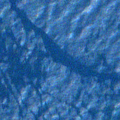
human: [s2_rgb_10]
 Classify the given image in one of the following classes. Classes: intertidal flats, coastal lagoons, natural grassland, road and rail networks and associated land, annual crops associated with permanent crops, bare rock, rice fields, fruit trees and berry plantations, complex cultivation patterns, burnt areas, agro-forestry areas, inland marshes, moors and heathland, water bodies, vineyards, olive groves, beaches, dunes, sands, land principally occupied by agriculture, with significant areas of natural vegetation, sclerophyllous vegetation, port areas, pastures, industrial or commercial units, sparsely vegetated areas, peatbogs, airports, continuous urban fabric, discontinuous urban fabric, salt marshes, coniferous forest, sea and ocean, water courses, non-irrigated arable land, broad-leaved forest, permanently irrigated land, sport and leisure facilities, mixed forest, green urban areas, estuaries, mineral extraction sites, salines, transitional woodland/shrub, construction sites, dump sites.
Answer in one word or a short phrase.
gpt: sea and ocean